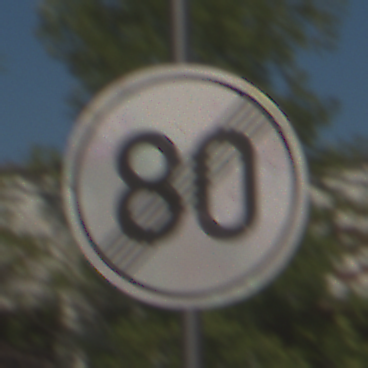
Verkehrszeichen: EndeGeschwindigkeit80
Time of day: MorningAfternoon
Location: Outdoor (Nature)
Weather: Clear
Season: Summer
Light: Natural